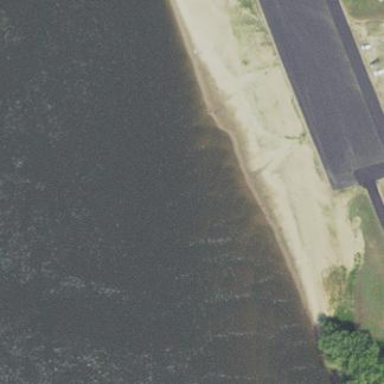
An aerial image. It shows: Sandy beach.